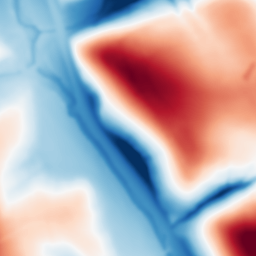
Category: multiscale
Decomposition family: dog
Decomposition parameters: sigma_low: 2
sigma_high: 50
Upsampling method: cubic_catmull_rom
Upsampling parameters: scale: 8
Upsampling scale: 8